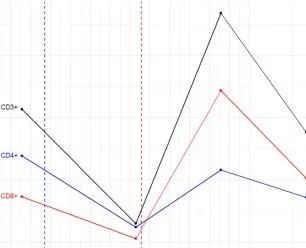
Antibody and T-cell responses to SARS-CoV-2 antigens. ; the Nab ID50 titer.
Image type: chart (chart)